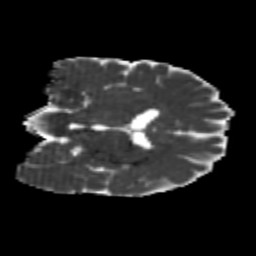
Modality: MD
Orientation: coronal
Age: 24
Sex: male
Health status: healthy
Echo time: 0.074 s